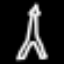
Label: The Eiffel Tower